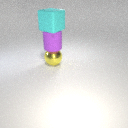
large yellow metal sphere below large cyan rubber cube